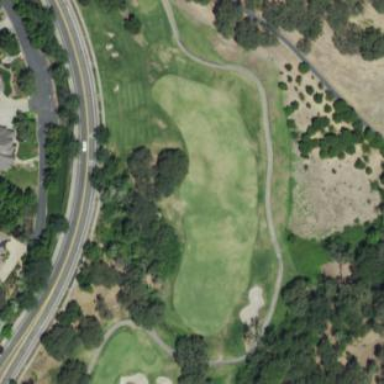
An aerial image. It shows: Rough grassy area used for golf.